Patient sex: M
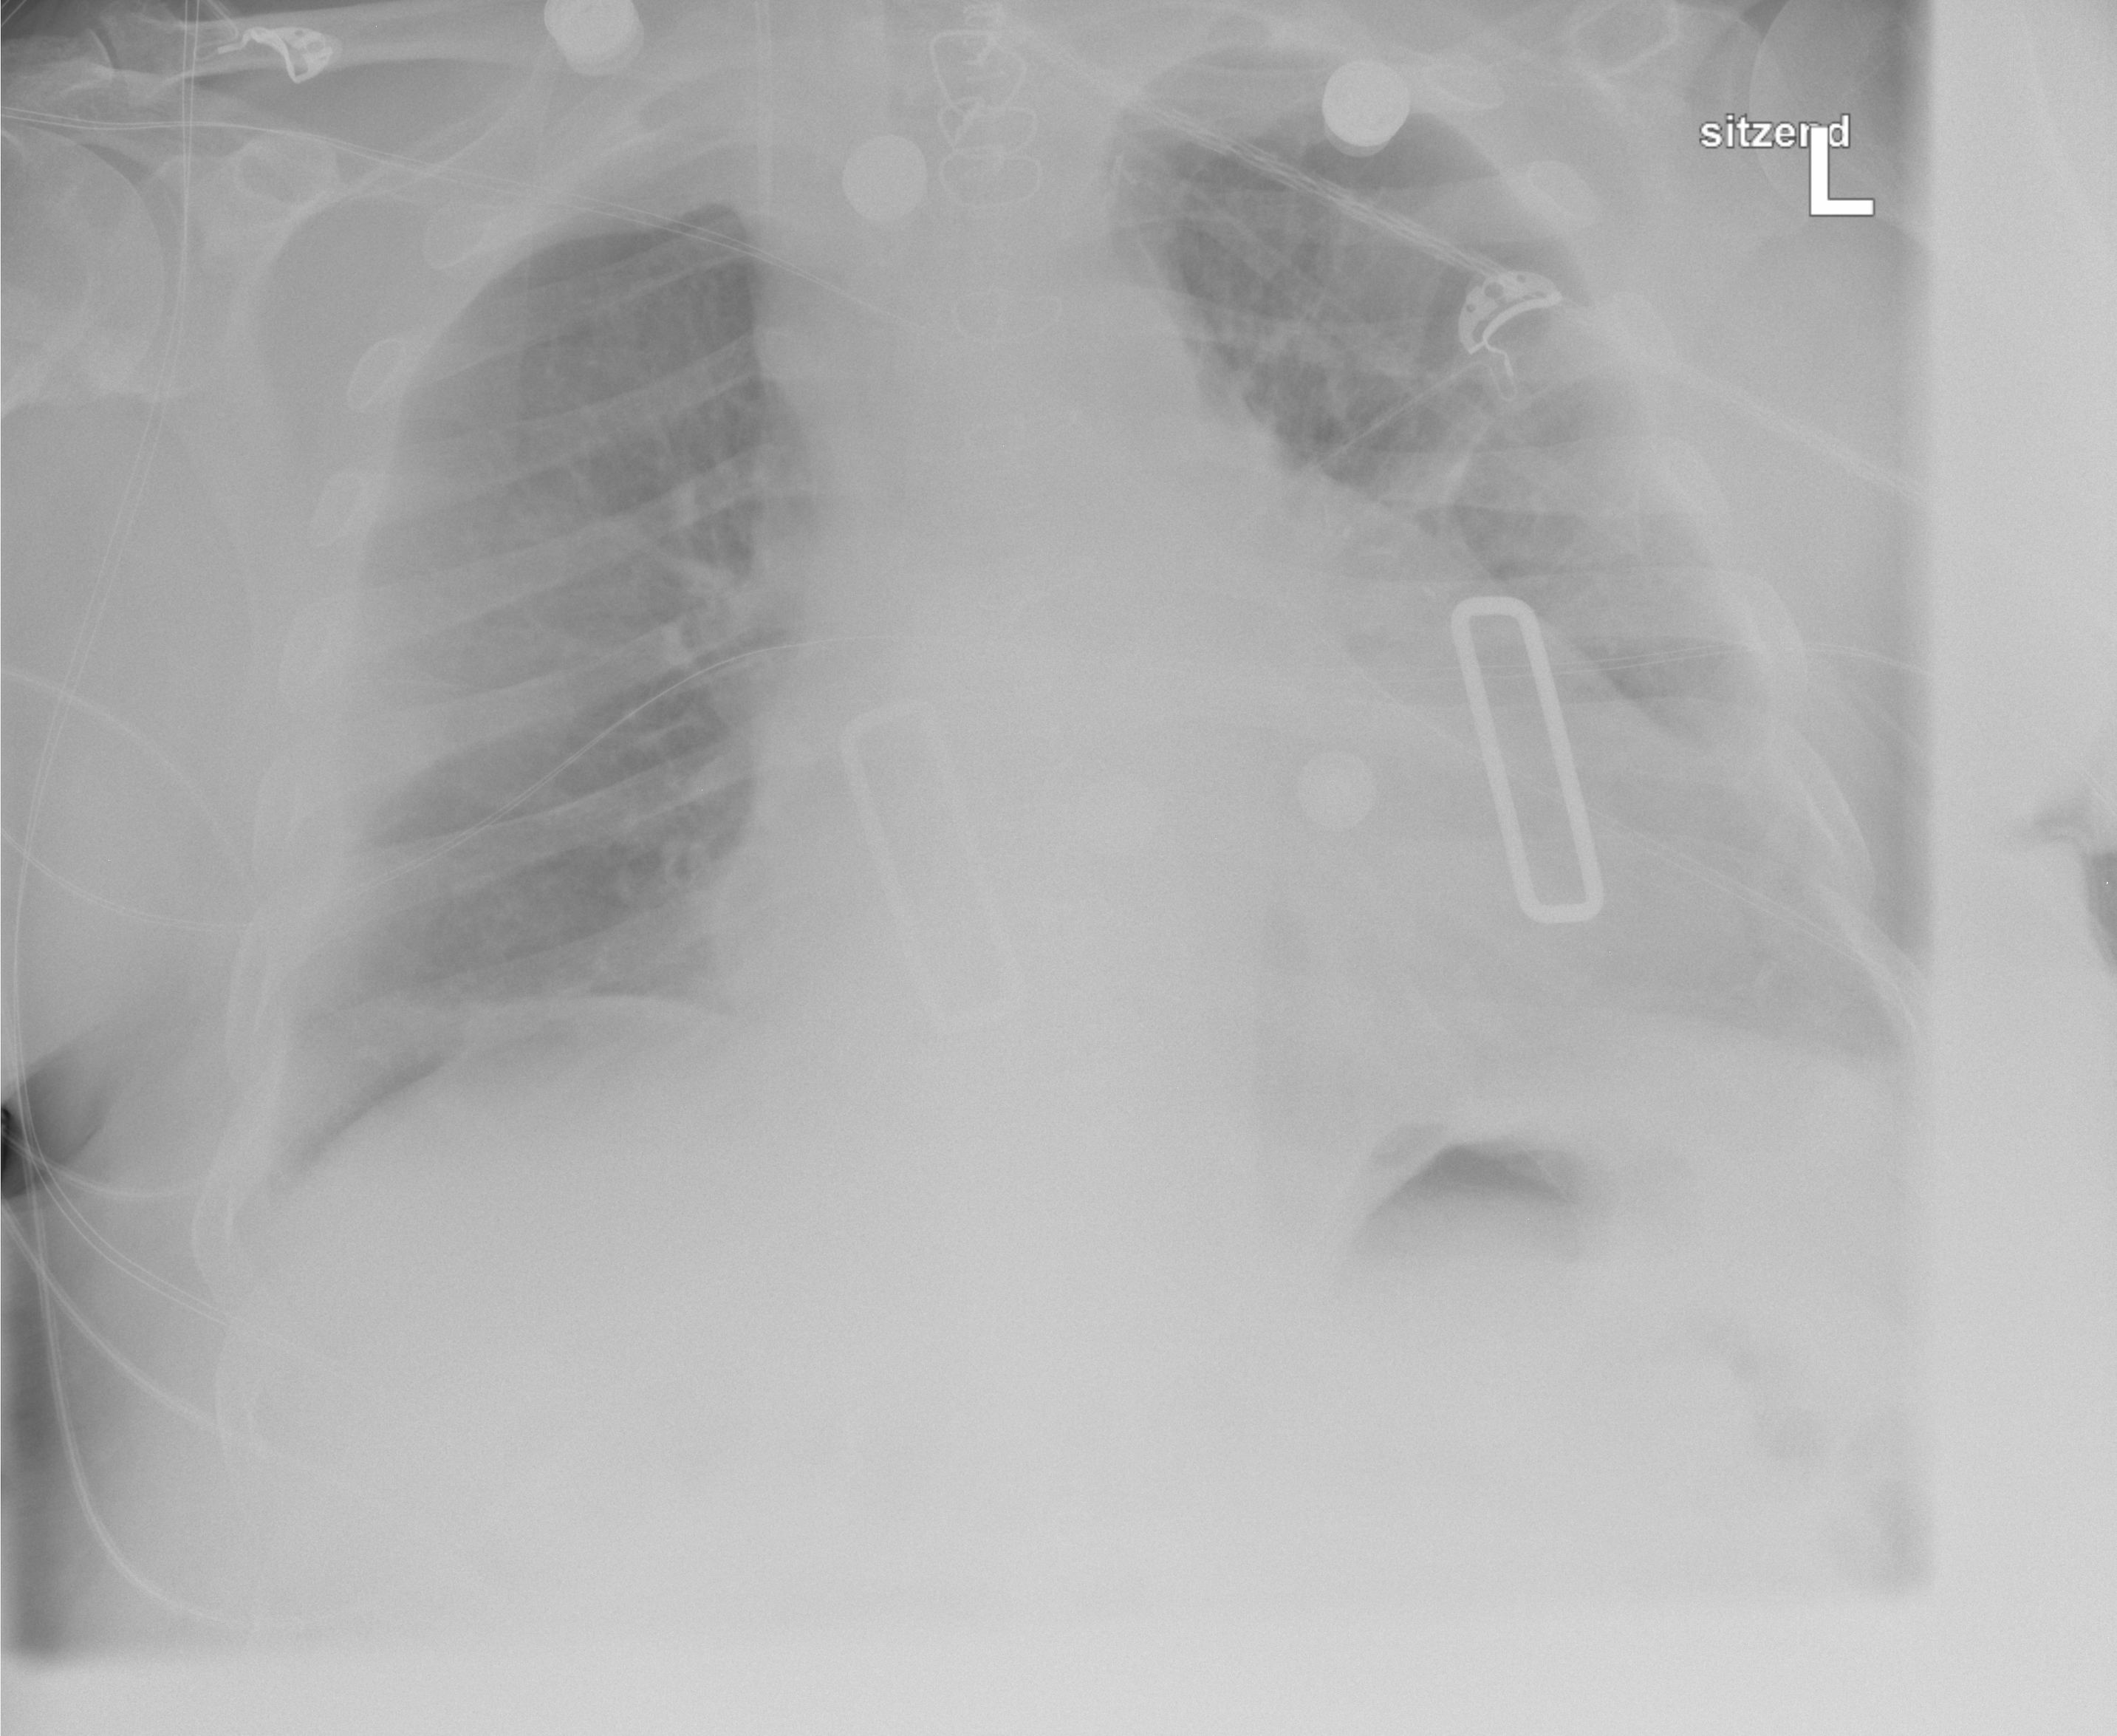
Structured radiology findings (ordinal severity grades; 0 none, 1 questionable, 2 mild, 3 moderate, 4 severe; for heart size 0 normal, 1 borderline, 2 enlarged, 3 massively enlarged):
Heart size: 1
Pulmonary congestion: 1
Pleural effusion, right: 1
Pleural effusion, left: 2
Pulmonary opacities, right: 0
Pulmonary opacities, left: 0
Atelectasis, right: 1
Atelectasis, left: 1